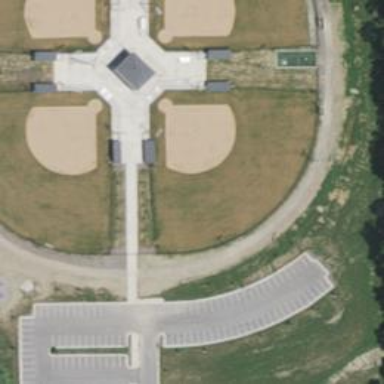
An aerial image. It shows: Softball pitch for leisure sports.